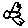
Label: bird